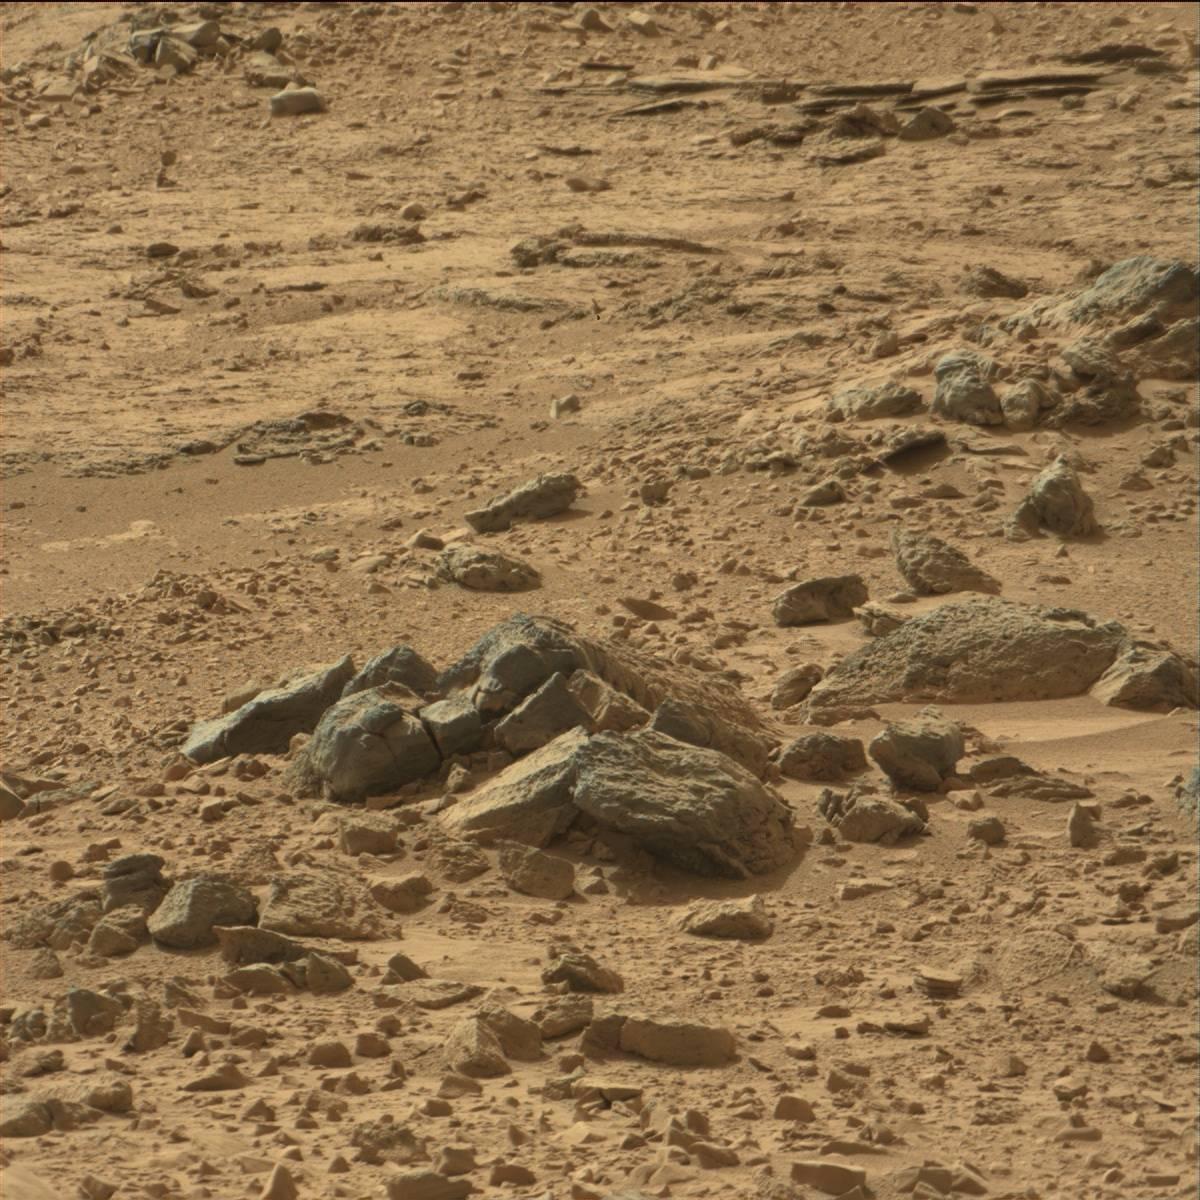
Terrain classes present: Bedrock, Sand / Soil